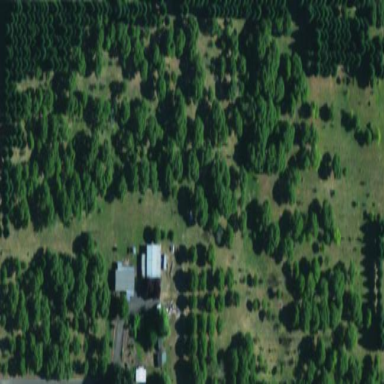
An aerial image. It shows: Orchard with deciduous broadleaved trees.